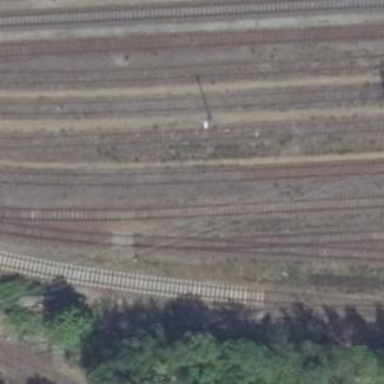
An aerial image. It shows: Railway yard.